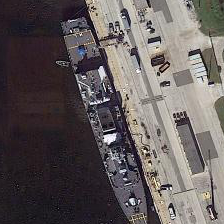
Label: Arleigh_Burke-class_destroyer